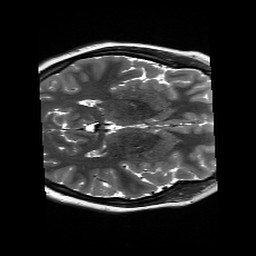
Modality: T2w
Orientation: axial
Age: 18
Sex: female